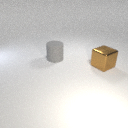
large gray rubber cylinder to the left of large brown metal cube